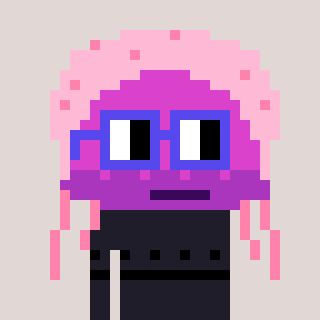
a pixel art character with square blue glasses, a jellyfish-shaped head and a grayscale-colored body on a warm background